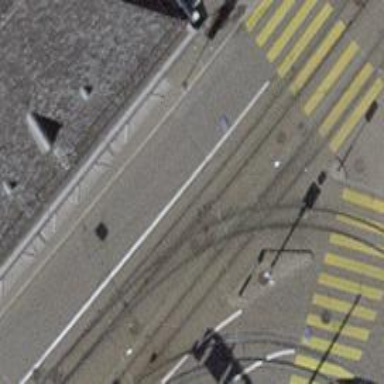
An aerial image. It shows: Railway crossing.